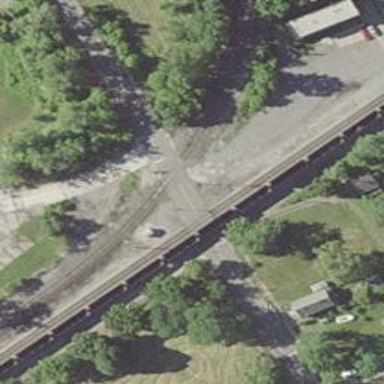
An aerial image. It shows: Level crossing along the railway.